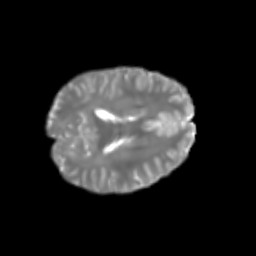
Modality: T2w
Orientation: axial
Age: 21
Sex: male
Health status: healthy